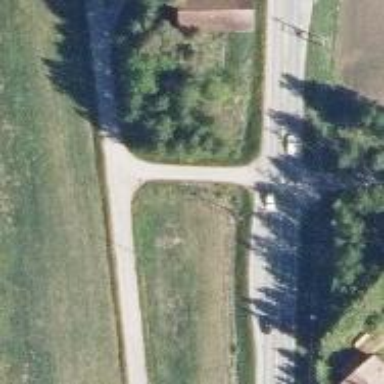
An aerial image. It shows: Asphalt cycleway track.